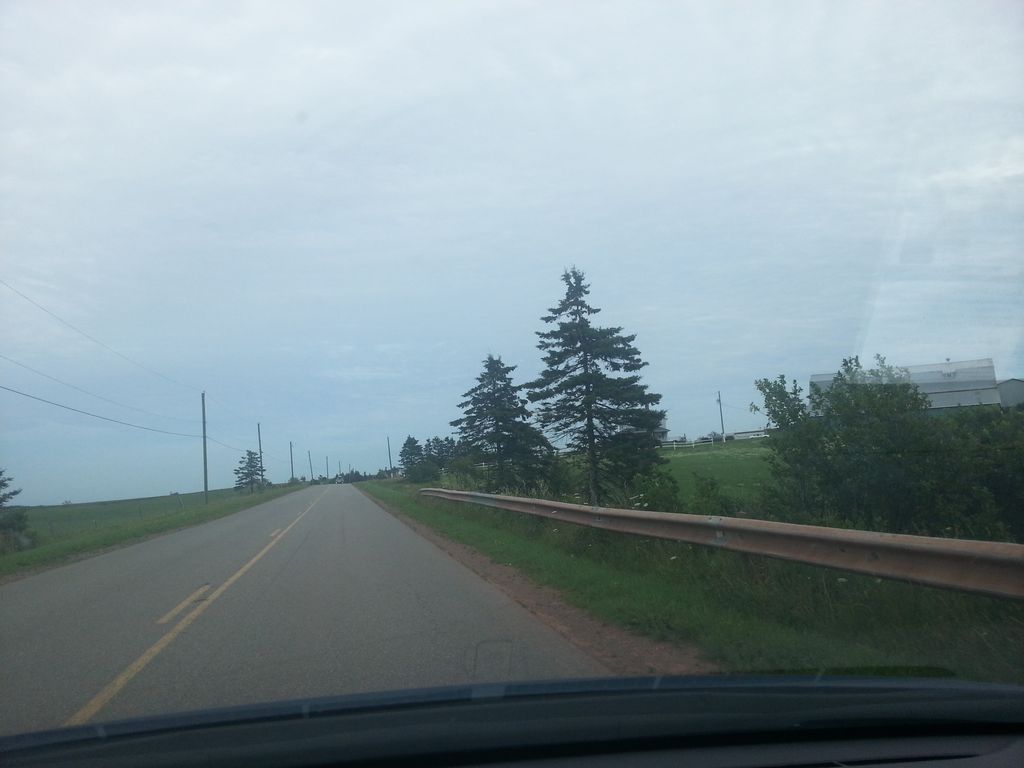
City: charlottetown